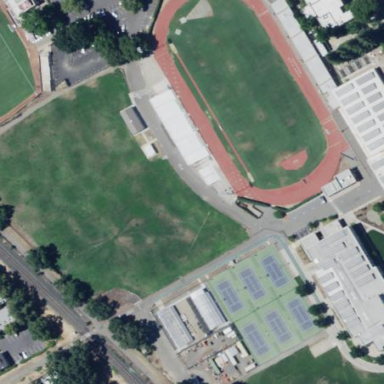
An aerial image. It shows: American football pitch for leisure and sport activities.